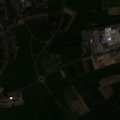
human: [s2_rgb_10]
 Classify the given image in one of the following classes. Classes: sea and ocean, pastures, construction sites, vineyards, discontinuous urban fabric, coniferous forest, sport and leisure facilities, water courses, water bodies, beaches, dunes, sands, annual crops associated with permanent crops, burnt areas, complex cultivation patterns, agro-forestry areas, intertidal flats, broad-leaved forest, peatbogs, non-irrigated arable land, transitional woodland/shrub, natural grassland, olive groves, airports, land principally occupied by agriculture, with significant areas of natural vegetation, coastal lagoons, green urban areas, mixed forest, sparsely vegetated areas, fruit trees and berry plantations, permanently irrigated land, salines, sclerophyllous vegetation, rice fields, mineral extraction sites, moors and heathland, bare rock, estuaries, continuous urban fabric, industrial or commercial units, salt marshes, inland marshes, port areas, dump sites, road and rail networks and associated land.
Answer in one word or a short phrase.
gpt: discontinuous urban fabric, complex cultivation patterns, broad-leaved forest